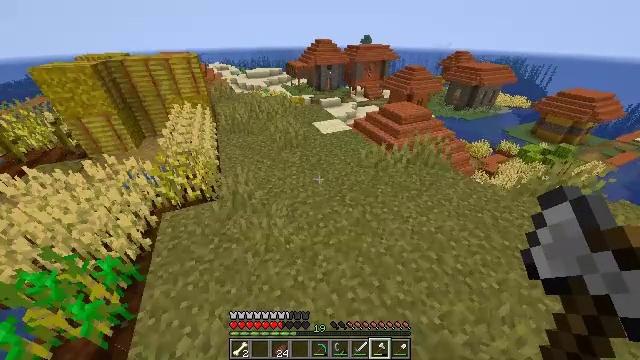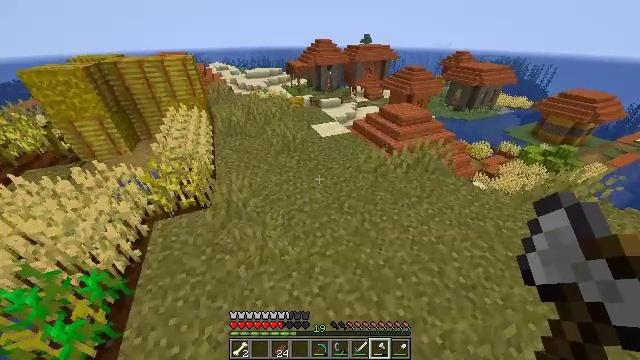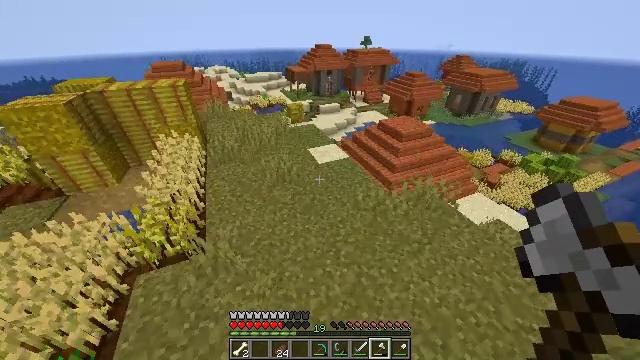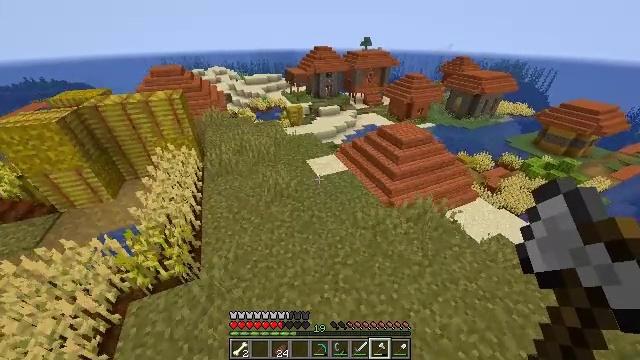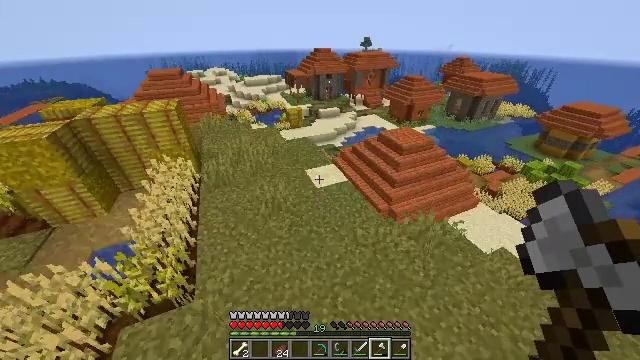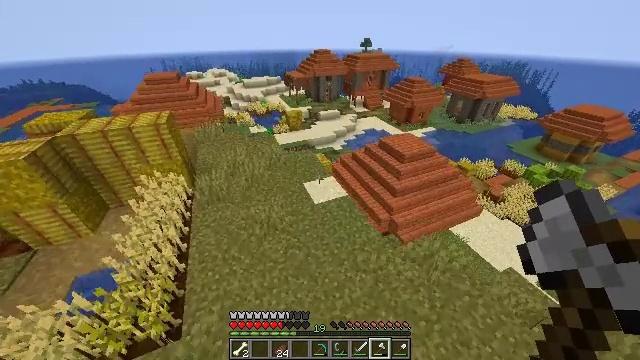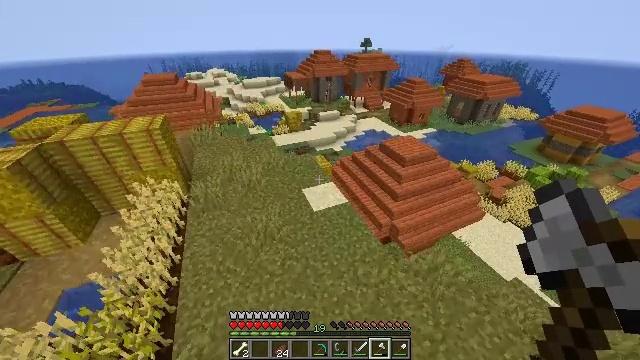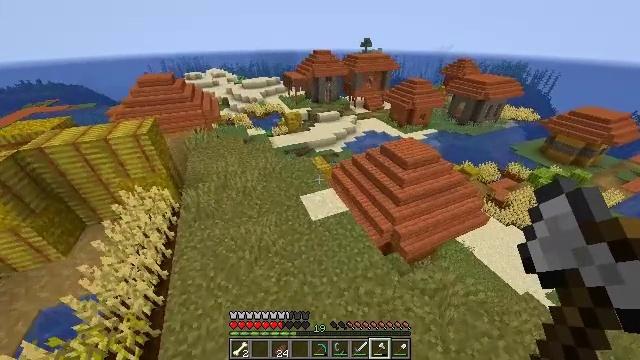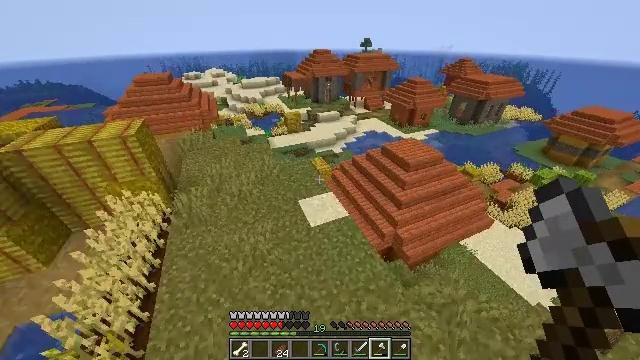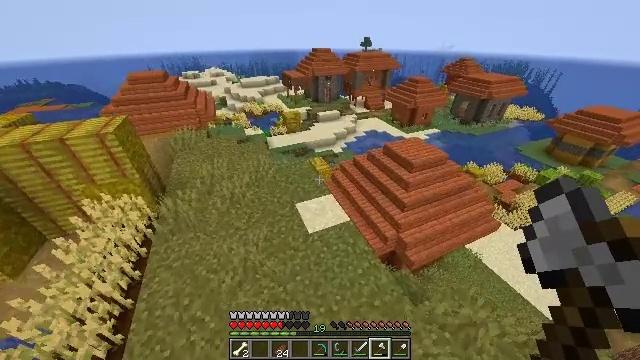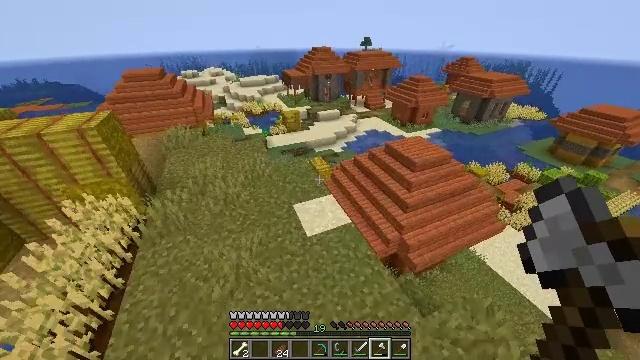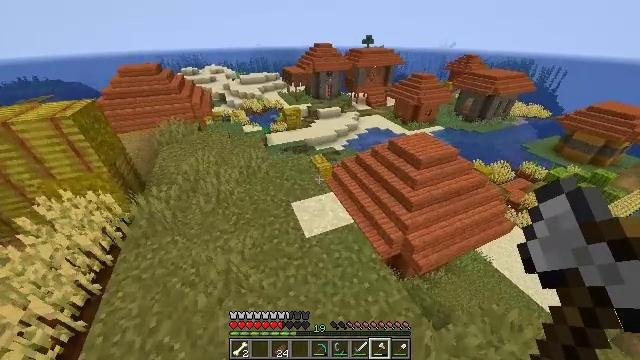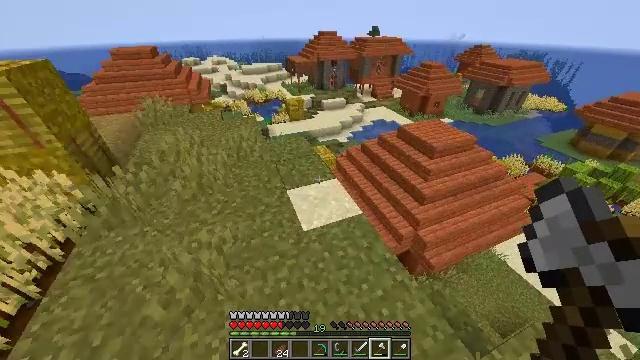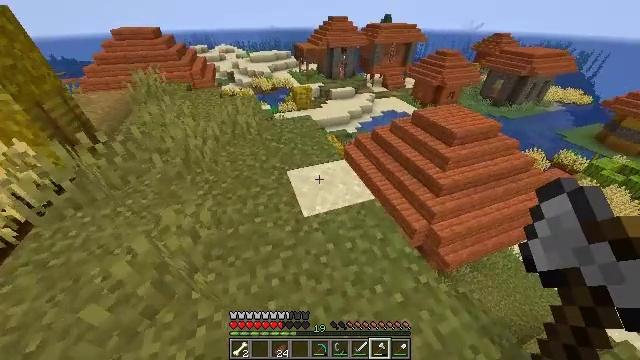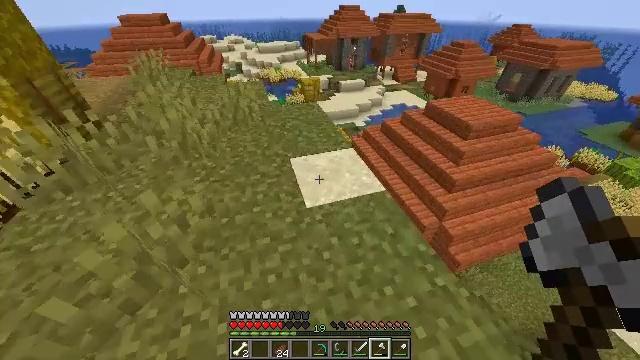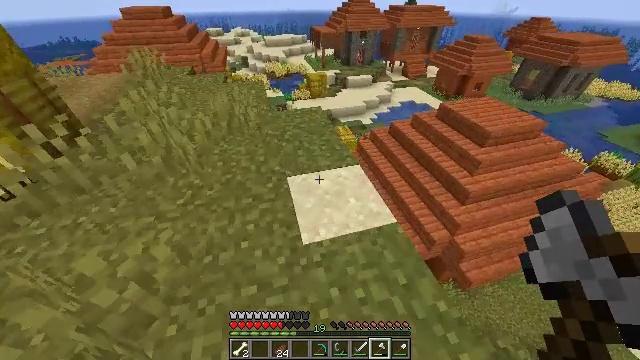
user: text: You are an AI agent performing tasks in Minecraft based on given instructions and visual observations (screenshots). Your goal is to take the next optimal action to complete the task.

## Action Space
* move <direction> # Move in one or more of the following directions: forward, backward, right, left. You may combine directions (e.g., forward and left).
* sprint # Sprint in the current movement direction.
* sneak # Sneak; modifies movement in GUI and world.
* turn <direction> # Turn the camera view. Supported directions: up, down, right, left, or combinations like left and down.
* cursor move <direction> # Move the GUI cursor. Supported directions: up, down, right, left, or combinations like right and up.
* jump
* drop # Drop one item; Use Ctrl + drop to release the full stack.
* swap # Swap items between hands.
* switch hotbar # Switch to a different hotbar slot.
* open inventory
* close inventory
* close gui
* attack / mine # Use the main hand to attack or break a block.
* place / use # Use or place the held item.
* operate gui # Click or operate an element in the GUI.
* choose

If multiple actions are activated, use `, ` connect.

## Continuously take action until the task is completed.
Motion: motion action
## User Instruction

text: Make sure you have the right materials to craft chainmail boots at the table.
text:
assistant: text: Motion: move forward, sprint, jump
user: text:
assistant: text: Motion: move forward, sprint, jump
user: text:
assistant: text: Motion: move forward, sprint, jump
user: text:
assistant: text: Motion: move forward, sprint, jump
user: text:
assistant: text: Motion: move forward, jump
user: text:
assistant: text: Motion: move forward, jump
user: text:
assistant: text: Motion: move forward, jump
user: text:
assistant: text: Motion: move forward, jump
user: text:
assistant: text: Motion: move forward, jump
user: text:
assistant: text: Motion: move forward, jump
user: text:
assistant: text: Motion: move forward, jump
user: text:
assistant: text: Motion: move forward, turn left and down, jump
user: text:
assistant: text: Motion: move forward, turn left and down, jump
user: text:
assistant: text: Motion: move forward, sprint, turn left and down, jump
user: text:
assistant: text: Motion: move forward, sprint, turn left and down, jump
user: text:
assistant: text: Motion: move forward, sprint, turn left and down, jump
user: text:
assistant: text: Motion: move forward, sprint, turn left, jump
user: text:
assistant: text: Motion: move forward, jump
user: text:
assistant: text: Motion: move forward
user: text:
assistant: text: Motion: move forward
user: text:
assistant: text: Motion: move forward
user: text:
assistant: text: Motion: move forward, turn down
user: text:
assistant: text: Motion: move forward, turn down
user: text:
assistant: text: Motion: move forward, turn down
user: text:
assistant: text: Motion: move forward, turn right and down
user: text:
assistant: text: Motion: move forward, turn right
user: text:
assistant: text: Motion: move forward
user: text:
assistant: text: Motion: move forward
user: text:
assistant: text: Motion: move forward, turn down
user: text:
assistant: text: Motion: move forward, turn down